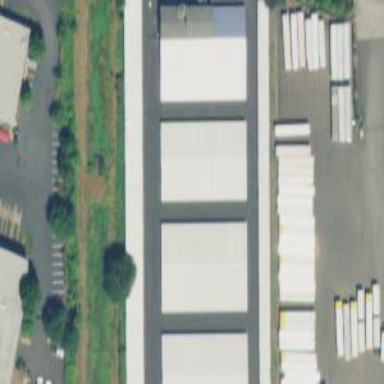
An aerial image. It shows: Commercial area with storage rental shop.